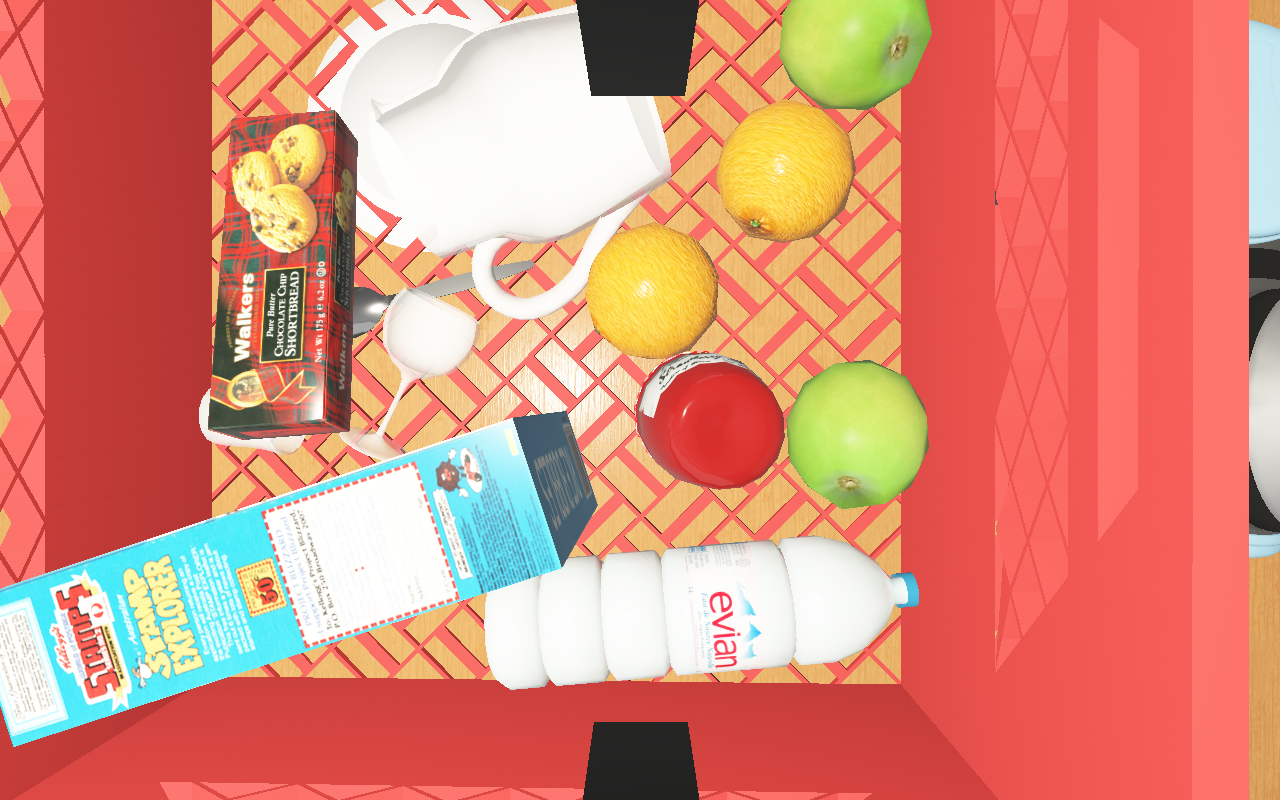
Objects in the scene:
carafe
water bottle
apple
apple
orange
orange
plate
glass
wineglass
cereal box
cereal box